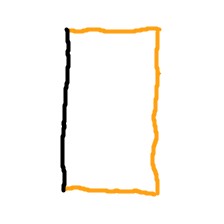
Shape: rectangle